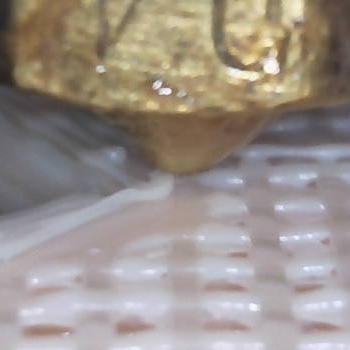
Flow rate: 37%